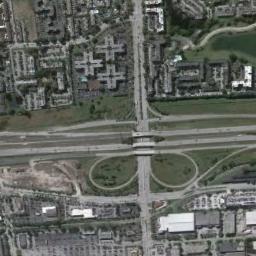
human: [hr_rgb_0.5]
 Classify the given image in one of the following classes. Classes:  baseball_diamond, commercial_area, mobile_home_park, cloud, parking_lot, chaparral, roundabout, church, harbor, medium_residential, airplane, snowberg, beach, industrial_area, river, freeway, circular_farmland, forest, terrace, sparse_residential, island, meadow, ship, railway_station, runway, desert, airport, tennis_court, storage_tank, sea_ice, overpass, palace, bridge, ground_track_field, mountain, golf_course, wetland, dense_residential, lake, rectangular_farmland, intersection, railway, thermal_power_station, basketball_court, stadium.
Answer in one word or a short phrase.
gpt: overpass